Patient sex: M
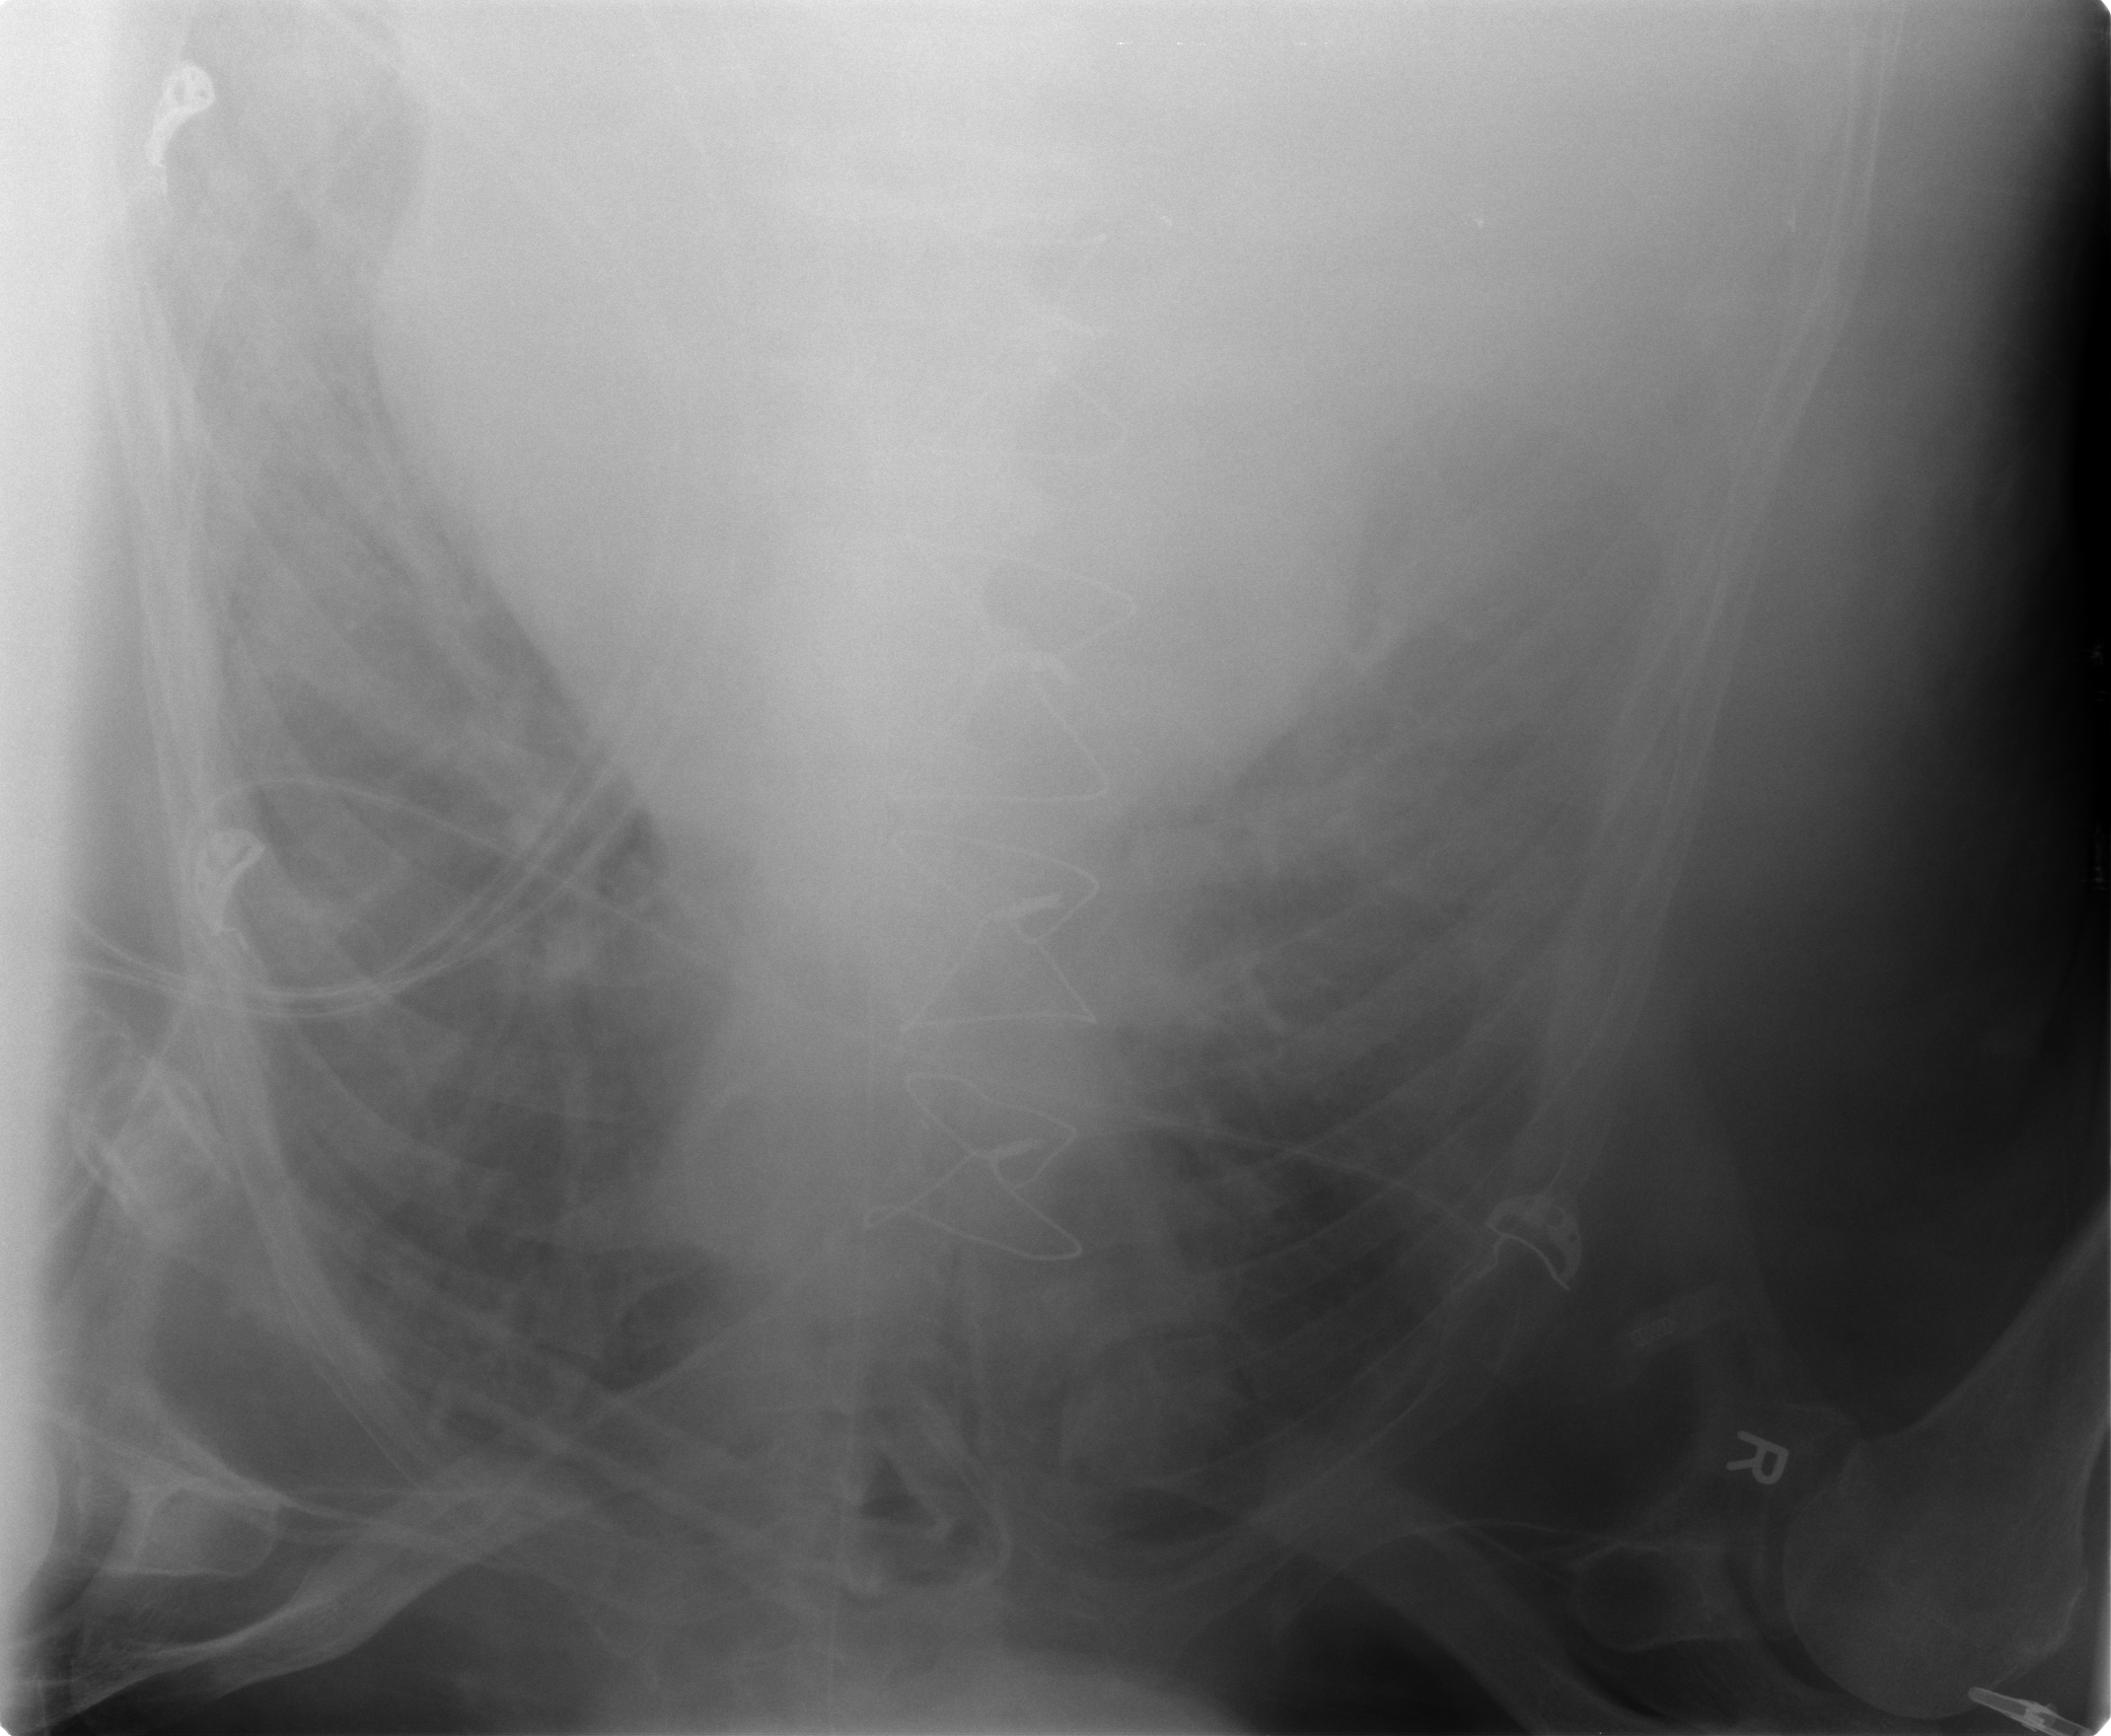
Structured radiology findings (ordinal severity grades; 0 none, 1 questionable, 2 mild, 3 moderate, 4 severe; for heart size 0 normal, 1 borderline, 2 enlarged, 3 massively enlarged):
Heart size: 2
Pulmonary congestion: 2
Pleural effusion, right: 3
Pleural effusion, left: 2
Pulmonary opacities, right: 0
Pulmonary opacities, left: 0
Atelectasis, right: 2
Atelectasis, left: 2